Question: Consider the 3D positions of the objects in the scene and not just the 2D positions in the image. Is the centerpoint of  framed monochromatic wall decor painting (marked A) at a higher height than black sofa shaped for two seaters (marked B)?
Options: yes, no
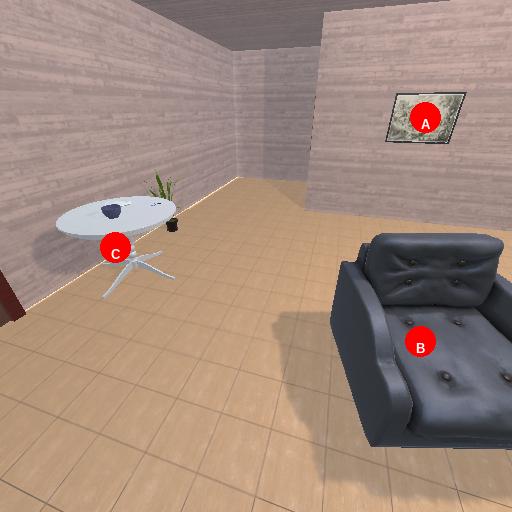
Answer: yes